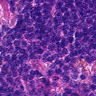
Metastatic tissue present: no